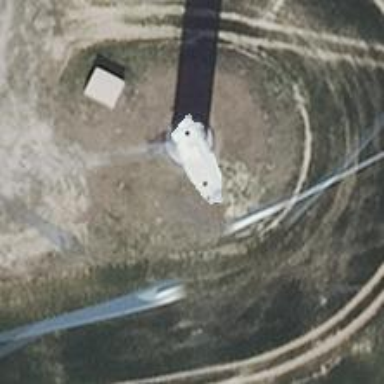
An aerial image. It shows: Wind turbine generator that utilizes wind as its source for generating electricity. It is of the horizontal axis type.